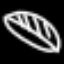
Label: leaf